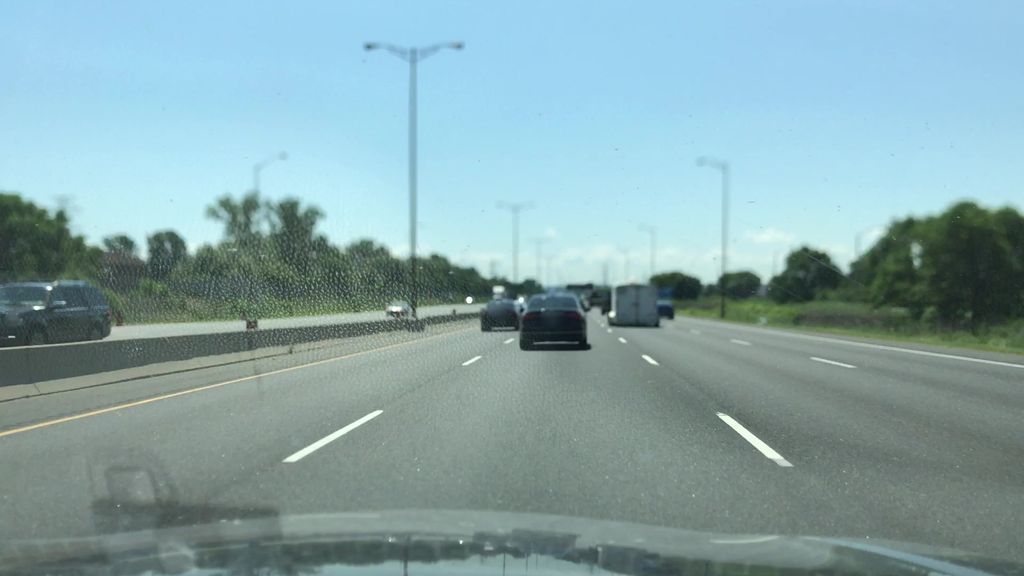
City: hamilton